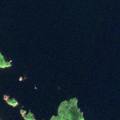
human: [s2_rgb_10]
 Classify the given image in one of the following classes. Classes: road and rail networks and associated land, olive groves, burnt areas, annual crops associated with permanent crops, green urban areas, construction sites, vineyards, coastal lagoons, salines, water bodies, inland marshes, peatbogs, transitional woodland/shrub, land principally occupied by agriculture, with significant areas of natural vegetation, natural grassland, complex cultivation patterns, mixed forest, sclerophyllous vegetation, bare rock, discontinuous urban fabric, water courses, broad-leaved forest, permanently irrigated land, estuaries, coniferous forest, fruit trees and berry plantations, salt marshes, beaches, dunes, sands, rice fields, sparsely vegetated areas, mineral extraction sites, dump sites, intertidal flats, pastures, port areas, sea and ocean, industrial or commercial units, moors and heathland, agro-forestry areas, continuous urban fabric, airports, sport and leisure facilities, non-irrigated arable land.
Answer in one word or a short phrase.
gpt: coniferous forest, mixed forest, water bodies